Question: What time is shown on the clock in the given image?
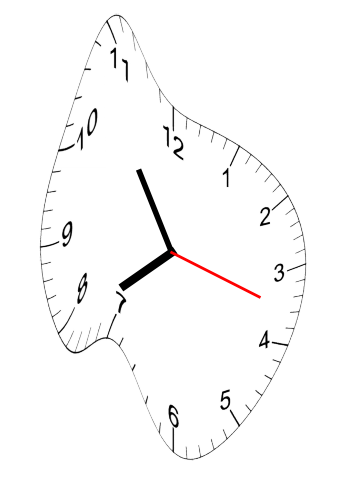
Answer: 07:54:18